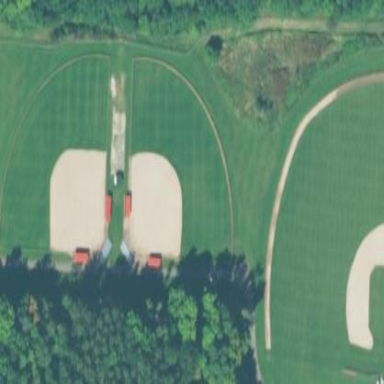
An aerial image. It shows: Softball pitch for leisure land activities.